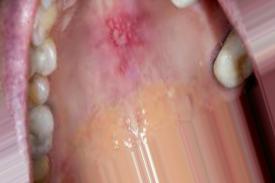
Condition: Mouth Ulcer